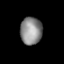
Tissue: prostate
Cell type: T cells
Senescence score: 0.7104
Nuclear area (px): 586
Mean DAPI intensity: 138.382